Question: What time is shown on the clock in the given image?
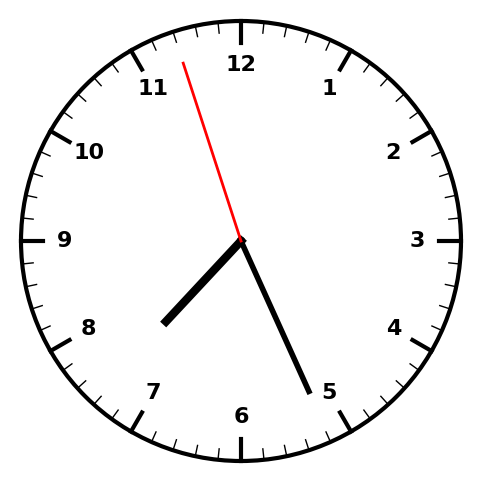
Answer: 07:25:57